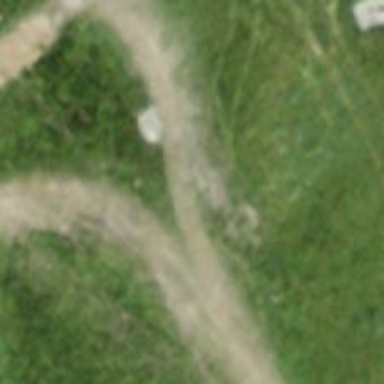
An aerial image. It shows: Downhill track on grass with classic grooming. The track is of intermediate difficulty level.